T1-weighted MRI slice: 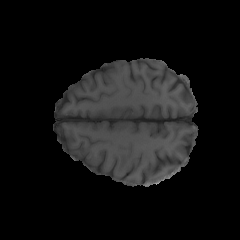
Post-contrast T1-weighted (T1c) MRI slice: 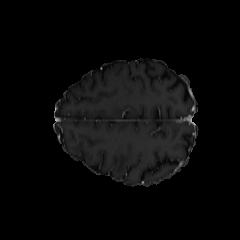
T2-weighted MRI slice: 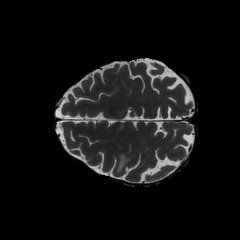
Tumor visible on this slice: yes